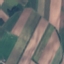
Land use / land cover: AnnualCrop